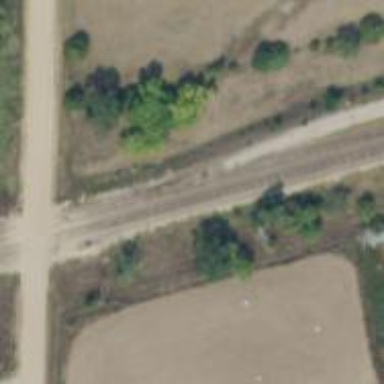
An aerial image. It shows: Railway service station.